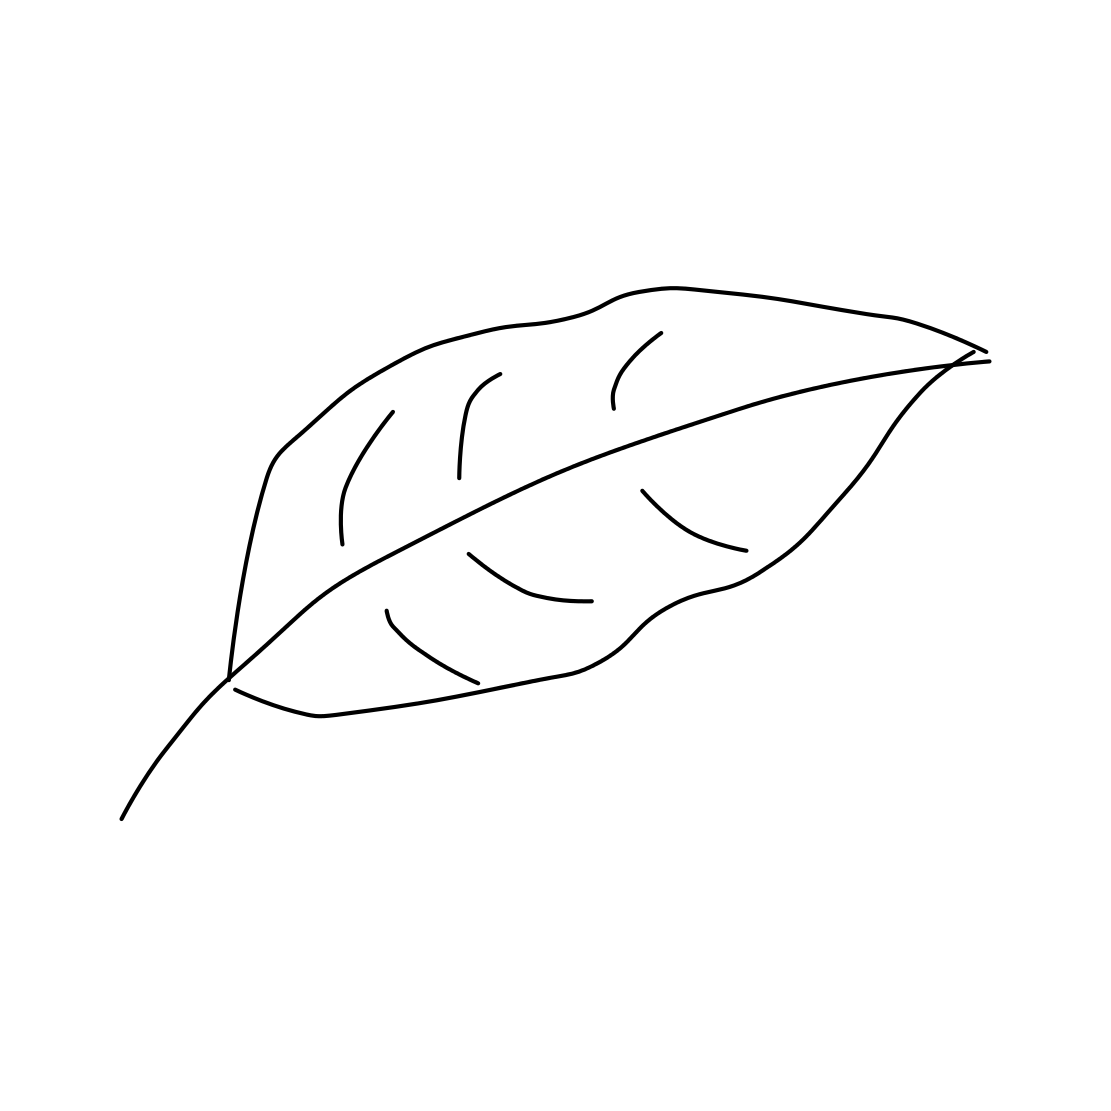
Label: leaf